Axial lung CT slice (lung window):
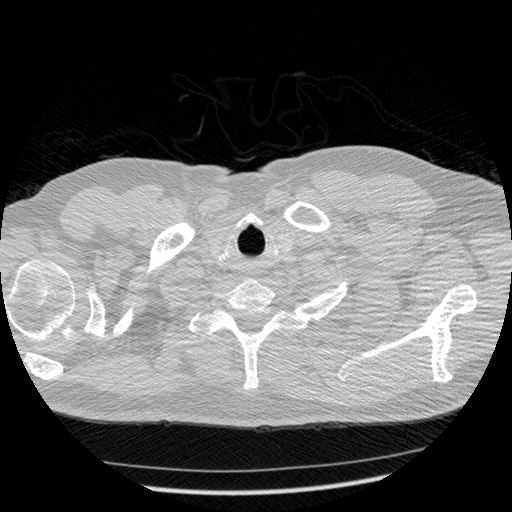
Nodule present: no